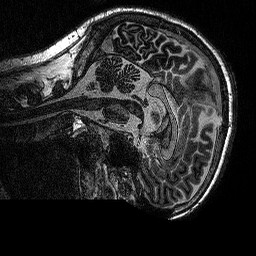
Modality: MP2RAGE
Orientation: sagittal
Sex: male
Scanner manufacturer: siemens
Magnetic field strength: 3 T
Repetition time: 5 s
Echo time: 0.00292 s